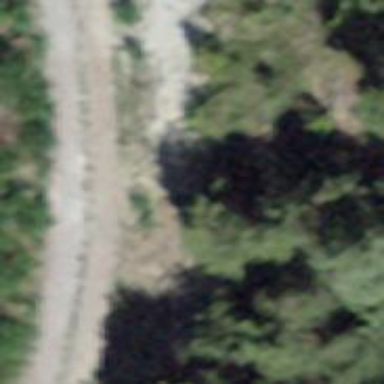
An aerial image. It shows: Unpaved track with grade2 surface.